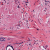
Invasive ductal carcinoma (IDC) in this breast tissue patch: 0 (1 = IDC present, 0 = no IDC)